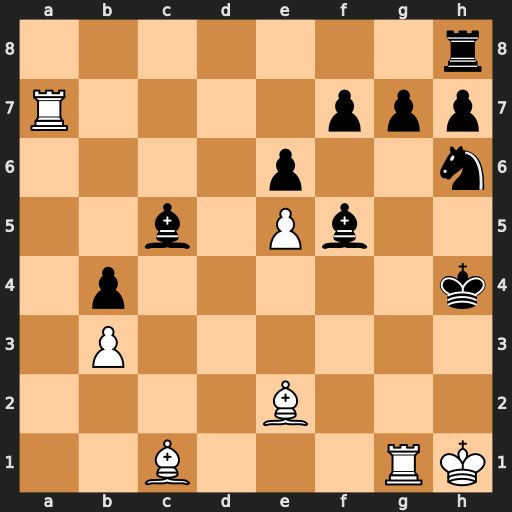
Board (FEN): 7r/R4ppp/4p2n/2b1Pb2/1p5k/1P6/4B3/2B3RK
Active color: w
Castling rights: -
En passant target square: -
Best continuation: Bg5+ Kh3 Bf1#